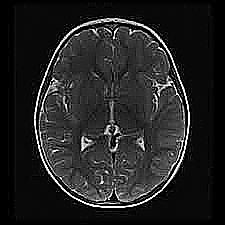
Label: notumor